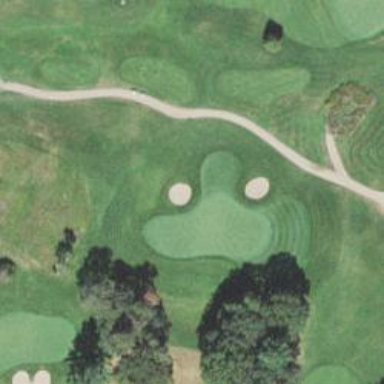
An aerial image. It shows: View of golf hole.